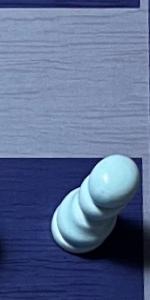
Label: Pawn_White